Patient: sex M, age 47
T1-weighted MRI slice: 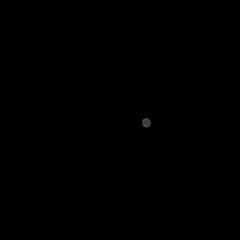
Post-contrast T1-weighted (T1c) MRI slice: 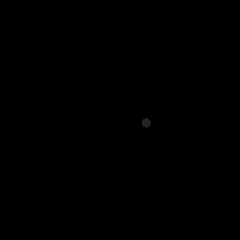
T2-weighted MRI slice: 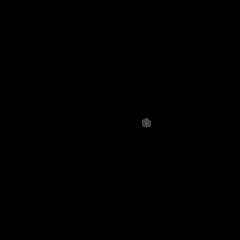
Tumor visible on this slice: no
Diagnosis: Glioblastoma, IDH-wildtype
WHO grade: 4